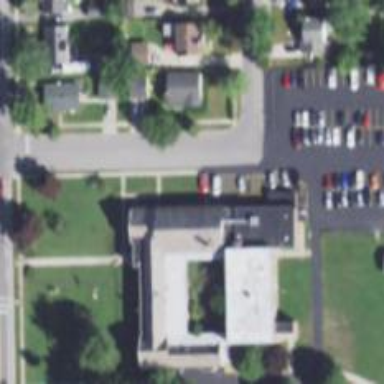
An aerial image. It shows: Parking space.